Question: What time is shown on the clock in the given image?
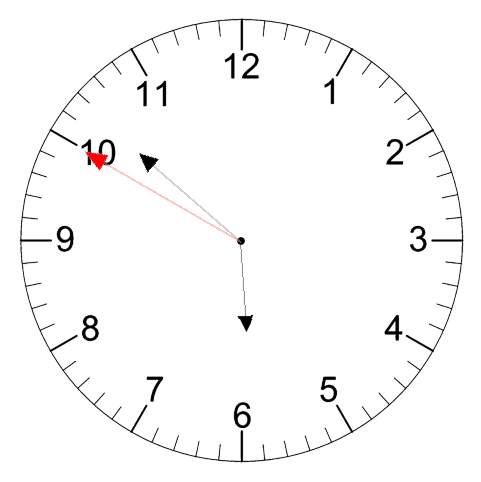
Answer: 05:51:50